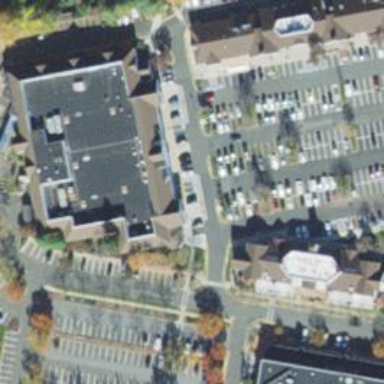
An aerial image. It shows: Parking space is available.